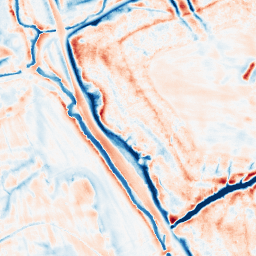
Category: edge_preserving
Decomposition family: bilateral
Decomposition parameters: d: 21
sigma_color: 50
sigma_space: 150
Upsampling method: lanczos
Upsampling parameters: scale: 2
Upsampling scale: 2